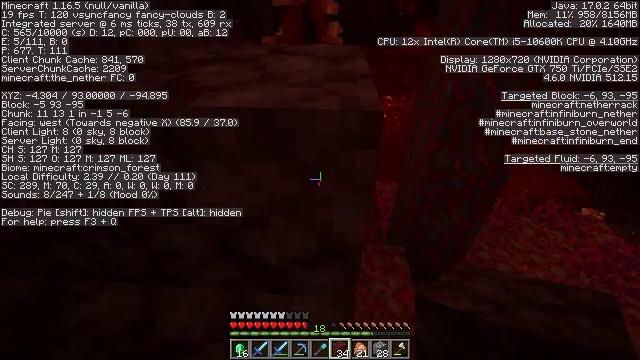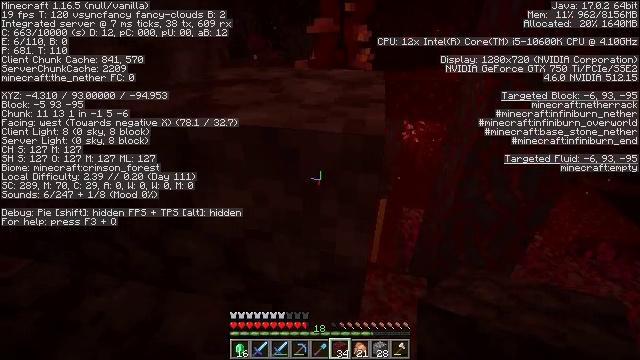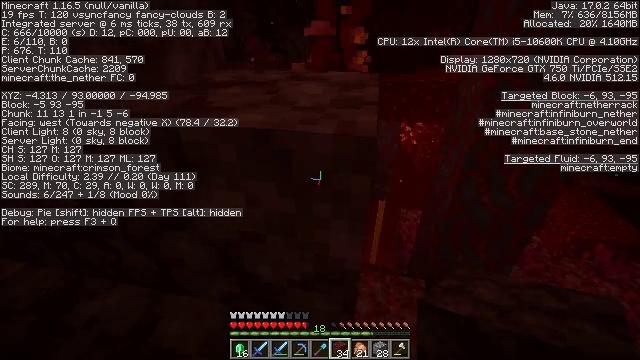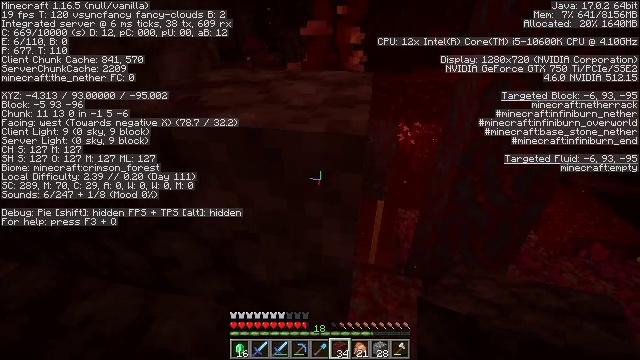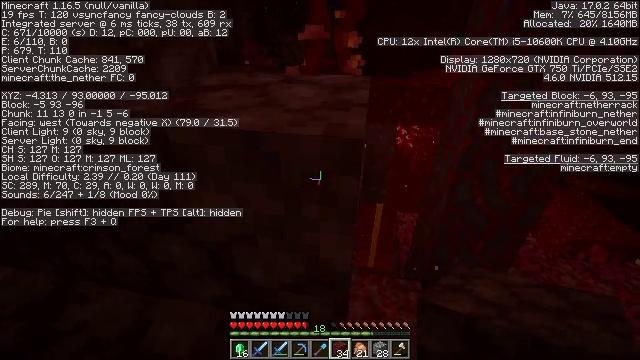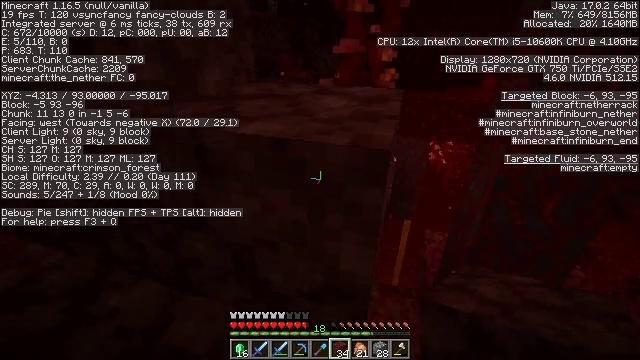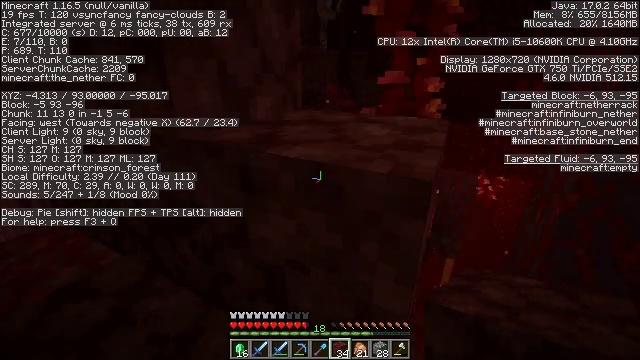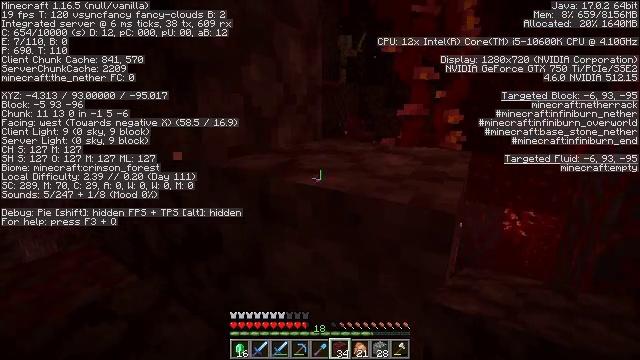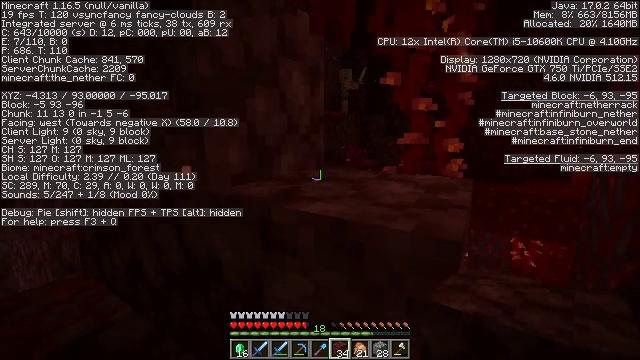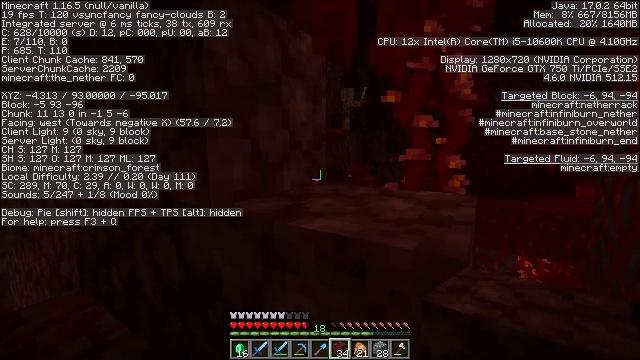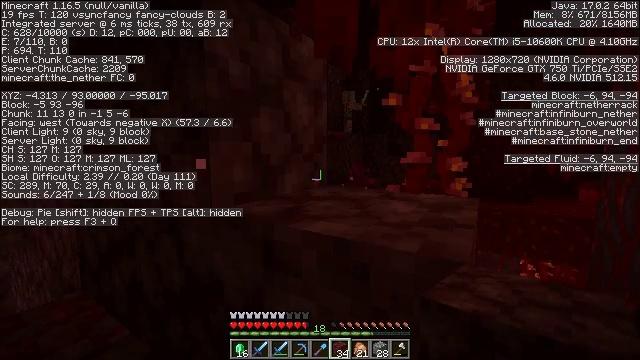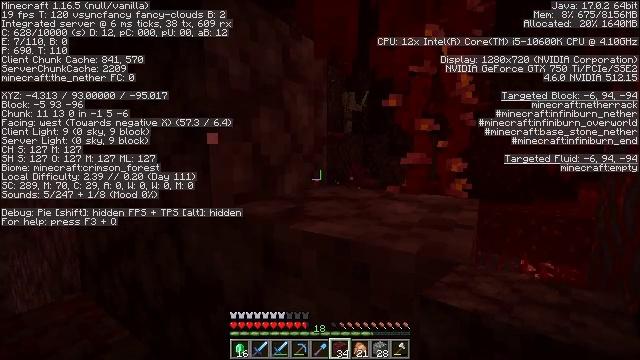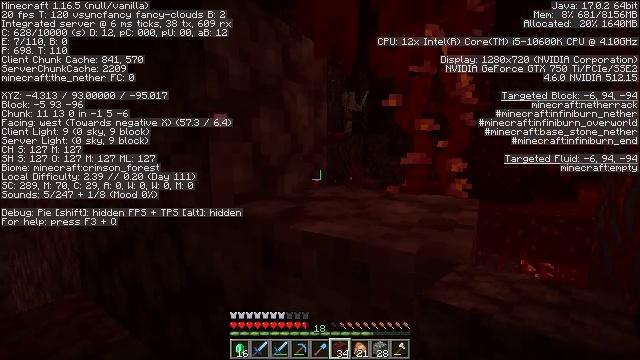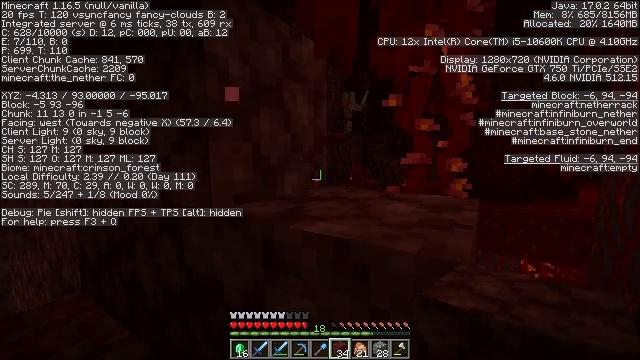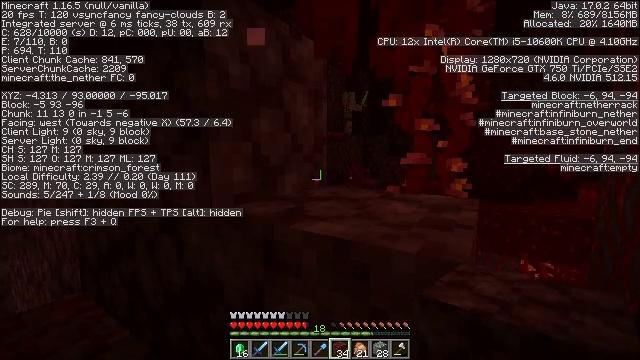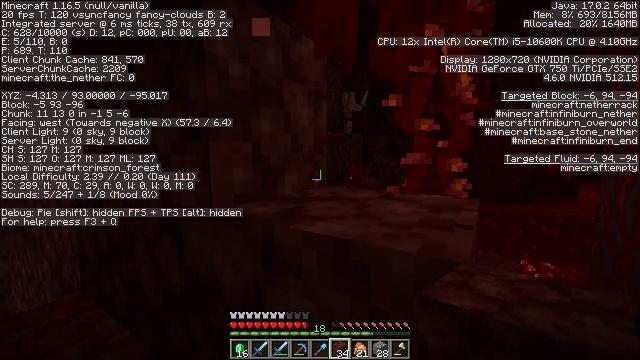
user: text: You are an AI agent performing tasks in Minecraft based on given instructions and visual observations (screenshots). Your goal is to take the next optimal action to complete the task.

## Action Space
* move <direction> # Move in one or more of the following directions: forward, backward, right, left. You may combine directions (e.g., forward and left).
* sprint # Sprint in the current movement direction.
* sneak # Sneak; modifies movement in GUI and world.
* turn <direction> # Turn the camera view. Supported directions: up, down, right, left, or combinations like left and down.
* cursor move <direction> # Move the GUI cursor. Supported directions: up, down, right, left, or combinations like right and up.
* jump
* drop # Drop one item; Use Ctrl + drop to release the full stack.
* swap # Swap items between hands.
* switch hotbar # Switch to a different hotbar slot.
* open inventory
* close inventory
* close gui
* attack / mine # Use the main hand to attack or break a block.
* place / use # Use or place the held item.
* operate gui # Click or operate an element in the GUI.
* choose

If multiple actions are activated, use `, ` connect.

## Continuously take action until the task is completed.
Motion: motion action
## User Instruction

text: Harvest the weeping vines for building or decoration.
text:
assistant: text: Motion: move right, sneak, turn left and up
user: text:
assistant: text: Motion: sneak
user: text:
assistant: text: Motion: sneak
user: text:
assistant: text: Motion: sneak
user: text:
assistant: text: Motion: sneak, turn left and up
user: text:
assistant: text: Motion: sneak, turn left and up
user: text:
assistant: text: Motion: sneak, turn left and up
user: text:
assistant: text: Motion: sneak, turn up
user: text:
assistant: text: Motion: sneak, turn up
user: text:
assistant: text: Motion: sneak
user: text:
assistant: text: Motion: sneak, use / place
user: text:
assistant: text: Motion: sneak, use / place
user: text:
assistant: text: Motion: sneak, use / place
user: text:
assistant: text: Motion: sneak
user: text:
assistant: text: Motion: sneak
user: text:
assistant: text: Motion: sneak
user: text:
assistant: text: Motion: sneak
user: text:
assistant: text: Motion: sneak, turn up
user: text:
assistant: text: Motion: sneak, turn left and up
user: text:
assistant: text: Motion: sneak, turn left and up
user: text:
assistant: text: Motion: sneak
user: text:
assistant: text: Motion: sneak, use / place
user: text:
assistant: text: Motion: sneak, use / place
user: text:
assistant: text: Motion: sneak, use / place
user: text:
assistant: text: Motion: sneak, turn up
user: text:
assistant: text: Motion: sneak, turn up
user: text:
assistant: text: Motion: sneak, turn up
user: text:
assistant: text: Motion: sneak, turn left and up
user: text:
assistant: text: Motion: sneak, turn left and up
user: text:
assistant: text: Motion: sneak, use / place